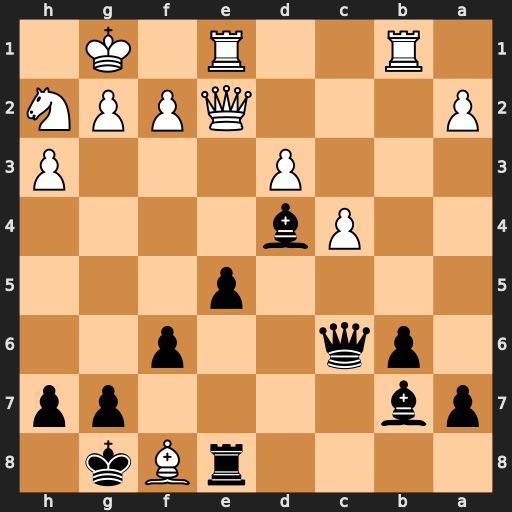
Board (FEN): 4rBk1/pb4pp/1pq2p2/4p3/2Pb4/3P3P/P3QPPN/1R2R1K1
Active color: b
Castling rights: -
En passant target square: -
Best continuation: Qxg2#